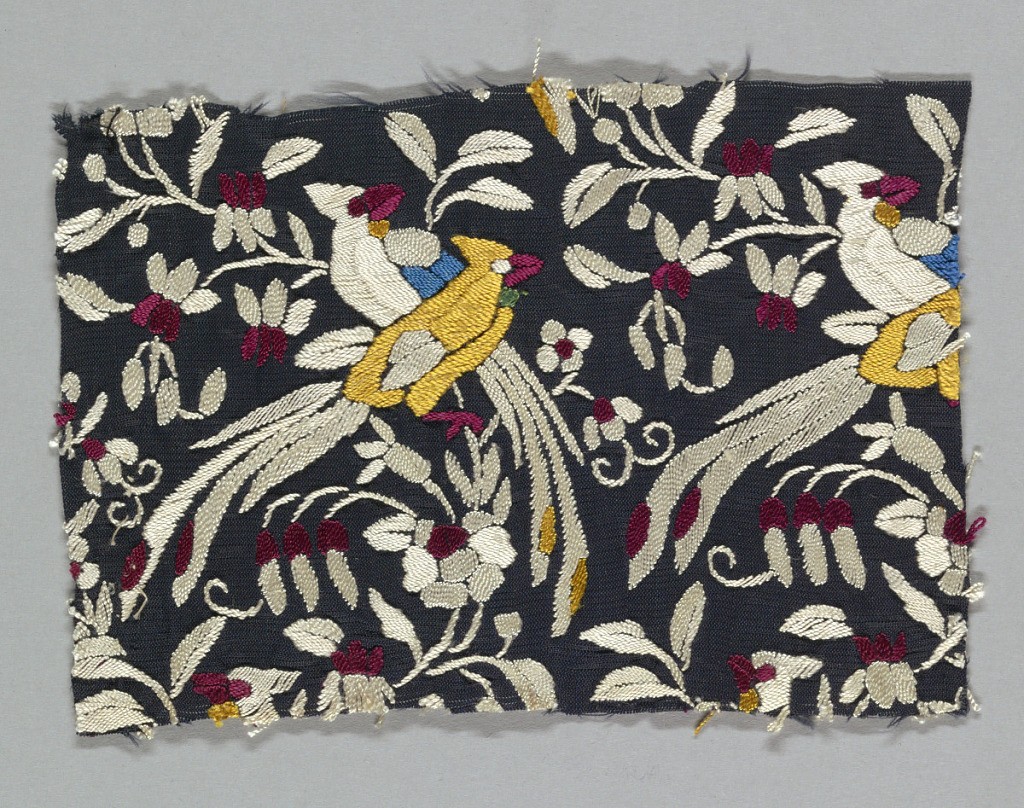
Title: Fragment
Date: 19th century
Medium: silk Technique: embroidered in satin stitch
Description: Open plain weave black silk square embroidered, mostly in satin stitch, in white, red, and yellow silks. Bird and flower design.